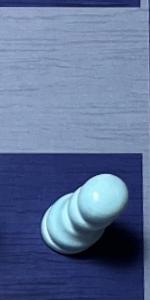
Label: Pawn_White